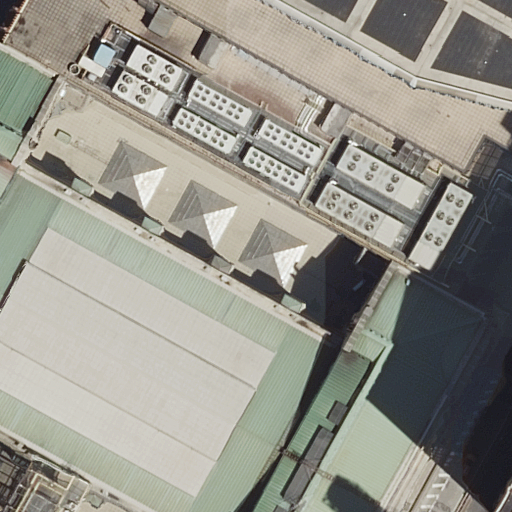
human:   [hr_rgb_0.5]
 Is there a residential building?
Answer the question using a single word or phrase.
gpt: no

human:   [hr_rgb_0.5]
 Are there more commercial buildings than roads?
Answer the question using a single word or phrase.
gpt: no

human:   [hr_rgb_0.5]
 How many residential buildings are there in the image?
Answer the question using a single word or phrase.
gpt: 0

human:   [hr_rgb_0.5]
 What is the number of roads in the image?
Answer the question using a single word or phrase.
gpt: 34

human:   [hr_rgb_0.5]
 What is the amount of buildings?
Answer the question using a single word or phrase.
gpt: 3

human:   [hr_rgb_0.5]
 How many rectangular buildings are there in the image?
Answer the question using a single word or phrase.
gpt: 2

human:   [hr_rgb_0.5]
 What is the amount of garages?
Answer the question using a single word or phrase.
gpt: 0

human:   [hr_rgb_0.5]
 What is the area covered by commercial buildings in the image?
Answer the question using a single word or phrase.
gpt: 3672m2

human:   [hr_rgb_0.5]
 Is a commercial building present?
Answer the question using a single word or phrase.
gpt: yes

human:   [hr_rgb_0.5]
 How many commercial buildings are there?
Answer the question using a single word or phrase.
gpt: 2

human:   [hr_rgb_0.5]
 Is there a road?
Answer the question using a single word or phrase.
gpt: yes

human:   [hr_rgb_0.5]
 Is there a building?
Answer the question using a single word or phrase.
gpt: yes

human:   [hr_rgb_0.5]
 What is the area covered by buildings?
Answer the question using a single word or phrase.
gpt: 3682m2

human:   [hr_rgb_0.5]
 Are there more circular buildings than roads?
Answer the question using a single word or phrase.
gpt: no

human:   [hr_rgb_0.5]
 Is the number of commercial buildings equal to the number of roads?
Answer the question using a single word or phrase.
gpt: no

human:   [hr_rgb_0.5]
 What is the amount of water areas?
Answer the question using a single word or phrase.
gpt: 0

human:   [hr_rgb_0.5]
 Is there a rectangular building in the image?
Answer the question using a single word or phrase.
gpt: yes

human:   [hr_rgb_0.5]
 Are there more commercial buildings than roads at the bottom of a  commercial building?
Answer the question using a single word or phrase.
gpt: no

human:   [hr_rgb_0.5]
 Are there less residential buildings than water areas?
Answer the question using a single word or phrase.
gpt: no

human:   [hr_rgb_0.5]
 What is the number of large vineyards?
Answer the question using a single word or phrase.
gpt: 0

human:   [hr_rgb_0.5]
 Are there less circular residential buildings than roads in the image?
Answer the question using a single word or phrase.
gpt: yes

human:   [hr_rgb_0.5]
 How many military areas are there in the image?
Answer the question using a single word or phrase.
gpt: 0

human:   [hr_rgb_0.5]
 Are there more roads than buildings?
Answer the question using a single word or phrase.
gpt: yes

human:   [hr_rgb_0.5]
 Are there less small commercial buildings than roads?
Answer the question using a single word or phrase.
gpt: yes

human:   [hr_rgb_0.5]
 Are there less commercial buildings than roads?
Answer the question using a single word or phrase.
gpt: yes

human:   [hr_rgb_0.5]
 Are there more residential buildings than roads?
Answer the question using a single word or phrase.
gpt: no

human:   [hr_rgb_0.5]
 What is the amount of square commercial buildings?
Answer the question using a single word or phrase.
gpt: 0

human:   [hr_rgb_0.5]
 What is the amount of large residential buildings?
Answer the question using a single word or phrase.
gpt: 0

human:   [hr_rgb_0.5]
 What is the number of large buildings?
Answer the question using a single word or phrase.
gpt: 1

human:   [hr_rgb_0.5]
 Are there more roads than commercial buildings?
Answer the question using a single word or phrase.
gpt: yes

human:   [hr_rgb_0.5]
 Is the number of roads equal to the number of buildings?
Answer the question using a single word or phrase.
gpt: no

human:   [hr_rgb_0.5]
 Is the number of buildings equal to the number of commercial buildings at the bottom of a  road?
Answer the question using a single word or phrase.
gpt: no

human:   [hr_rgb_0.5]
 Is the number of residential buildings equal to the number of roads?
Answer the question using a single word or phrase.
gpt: no

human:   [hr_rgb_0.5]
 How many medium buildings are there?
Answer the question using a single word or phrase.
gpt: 0

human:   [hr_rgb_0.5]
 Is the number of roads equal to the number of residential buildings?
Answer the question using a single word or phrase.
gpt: no

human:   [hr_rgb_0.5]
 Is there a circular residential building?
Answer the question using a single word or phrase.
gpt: no

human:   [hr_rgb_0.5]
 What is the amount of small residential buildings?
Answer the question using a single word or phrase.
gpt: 0

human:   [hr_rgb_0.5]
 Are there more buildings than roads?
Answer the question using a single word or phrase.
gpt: no

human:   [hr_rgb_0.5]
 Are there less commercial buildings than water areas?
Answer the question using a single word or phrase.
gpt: no

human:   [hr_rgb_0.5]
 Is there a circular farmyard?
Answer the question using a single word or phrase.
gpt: no

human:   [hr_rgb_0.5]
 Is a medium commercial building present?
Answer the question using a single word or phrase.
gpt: no

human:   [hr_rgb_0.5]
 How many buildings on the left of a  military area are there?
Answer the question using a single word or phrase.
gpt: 0

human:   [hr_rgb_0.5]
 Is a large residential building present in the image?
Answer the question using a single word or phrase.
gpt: no

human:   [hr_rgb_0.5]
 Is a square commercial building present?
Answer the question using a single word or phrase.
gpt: no

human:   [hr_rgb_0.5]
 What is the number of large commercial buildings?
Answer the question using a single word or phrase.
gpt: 1

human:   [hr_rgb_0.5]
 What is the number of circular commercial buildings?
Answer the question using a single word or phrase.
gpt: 0

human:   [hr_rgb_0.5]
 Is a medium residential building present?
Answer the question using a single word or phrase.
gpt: no

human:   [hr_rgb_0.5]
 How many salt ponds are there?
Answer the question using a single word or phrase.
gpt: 0

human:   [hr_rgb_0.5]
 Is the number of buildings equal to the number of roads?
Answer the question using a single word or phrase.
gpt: no

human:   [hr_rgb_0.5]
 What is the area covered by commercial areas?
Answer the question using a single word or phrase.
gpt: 0m2

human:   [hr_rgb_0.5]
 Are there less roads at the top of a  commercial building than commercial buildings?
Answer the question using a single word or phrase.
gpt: no

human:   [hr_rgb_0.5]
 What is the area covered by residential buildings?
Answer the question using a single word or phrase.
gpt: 0m2

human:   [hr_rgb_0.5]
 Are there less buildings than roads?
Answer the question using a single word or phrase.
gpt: yes

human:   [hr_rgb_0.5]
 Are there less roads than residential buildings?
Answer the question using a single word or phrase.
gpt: no

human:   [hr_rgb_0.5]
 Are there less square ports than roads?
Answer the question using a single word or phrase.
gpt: yes

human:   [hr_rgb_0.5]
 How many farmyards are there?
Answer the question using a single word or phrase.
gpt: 0

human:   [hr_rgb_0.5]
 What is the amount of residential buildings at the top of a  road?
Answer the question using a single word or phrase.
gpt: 0

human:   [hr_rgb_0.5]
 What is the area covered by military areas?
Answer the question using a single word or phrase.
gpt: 0m2

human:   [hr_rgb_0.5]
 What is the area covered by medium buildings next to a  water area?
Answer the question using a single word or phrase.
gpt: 0m2

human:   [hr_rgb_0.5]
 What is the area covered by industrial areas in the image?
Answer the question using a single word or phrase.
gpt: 0m2

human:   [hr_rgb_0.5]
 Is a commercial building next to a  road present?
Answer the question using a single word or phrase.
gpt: yes

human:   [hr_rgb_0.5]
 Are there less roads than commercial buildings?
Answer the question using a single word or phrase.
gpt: no

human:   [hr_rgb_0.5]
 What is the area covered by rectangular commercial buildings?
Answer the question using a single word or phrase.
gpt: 2m2

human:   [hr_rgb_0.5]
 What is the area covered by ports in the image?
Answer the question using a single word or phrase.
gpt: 0m2